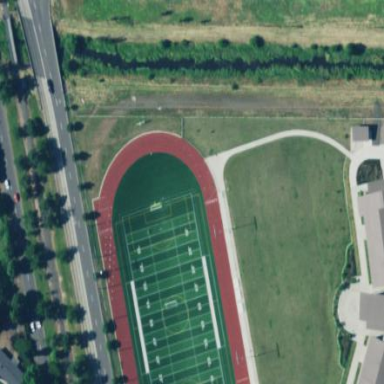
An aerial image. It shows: Artificial turf pitch used for playing American football and soccer.